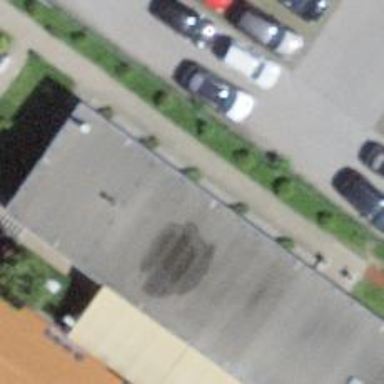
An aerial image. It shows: Restaurant.